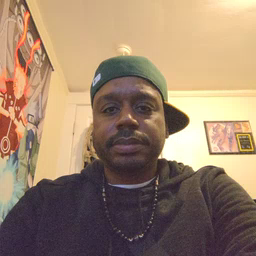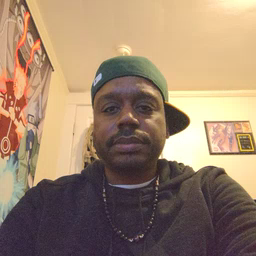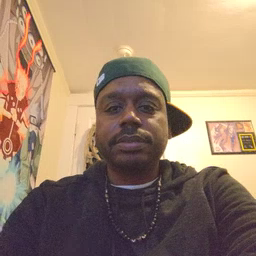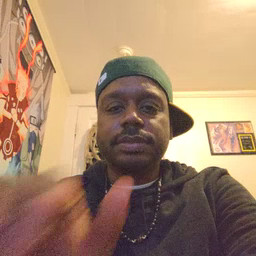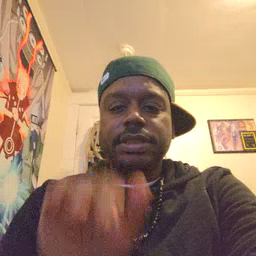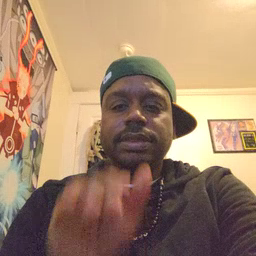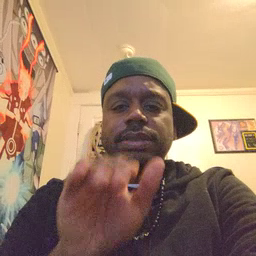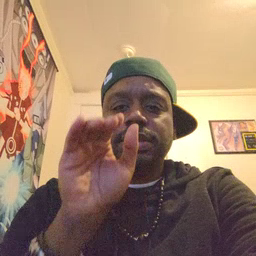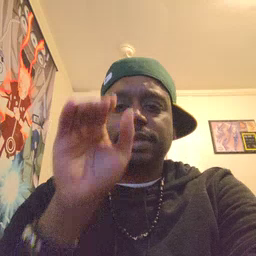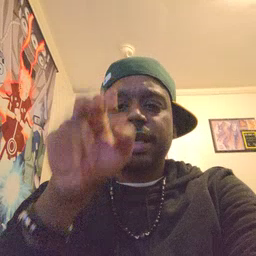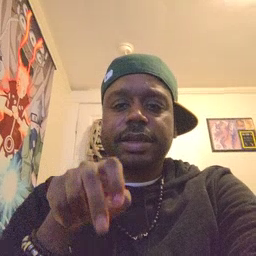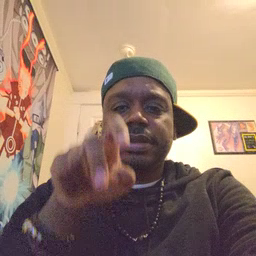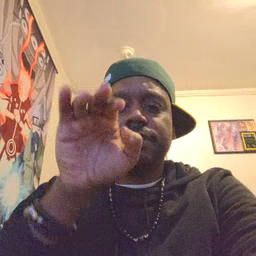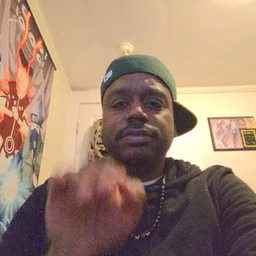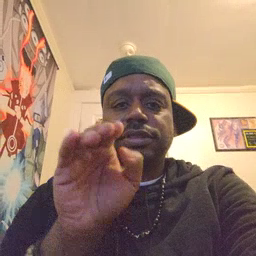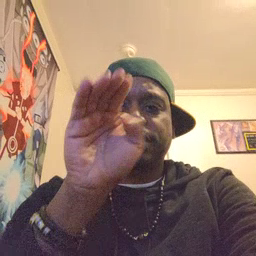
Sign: stairs